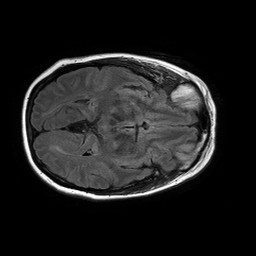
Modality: FLAIR
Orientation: axial
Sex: female
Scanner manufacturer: philips
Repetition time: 11 s
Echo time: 0.125 s